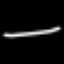
Label: line